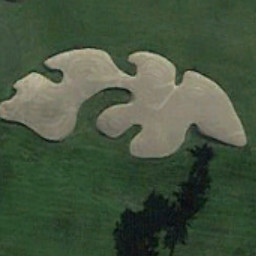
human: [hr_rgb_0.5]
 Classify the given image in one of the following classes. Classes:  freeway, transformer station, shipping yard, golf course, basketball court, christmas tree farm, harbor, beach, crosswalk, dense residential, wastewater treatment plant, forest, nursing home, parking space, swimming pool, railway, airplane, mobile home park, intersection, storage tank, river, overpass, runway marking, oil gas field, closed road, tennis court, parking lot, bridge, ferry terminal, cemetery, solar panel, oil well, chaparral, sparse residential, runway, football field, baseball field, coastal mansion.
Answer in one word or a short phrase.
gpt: golf course